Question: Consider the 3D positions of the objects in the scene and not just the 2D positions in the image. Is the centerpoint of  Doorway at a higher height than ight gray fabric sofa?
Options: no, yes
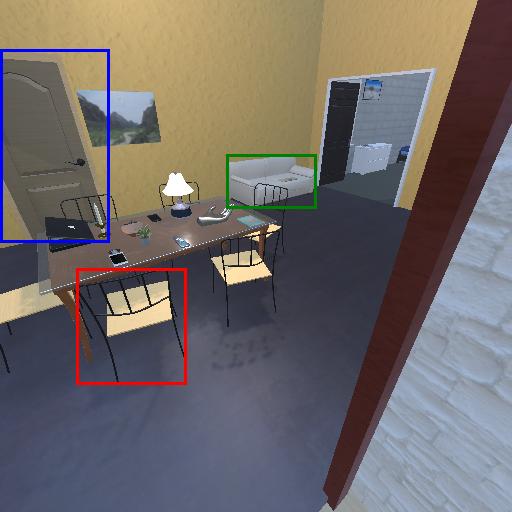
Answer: no